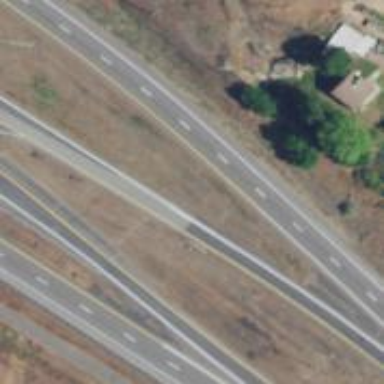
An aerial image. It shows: Trunk link highway.